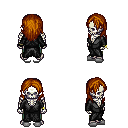
a pixel art fantasy rpg character, male body template, skeleton, gray robe, teal pants, brunette long hairstyle, bracelets, white slippers, four views (front, back, left, right), 2x2 character sprite sheet, small pixel art, hard edges, no anti-aliasing